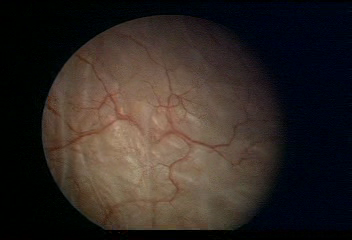
Modality: WLC
Class: Normal mucosa
Bladder cancer association: No